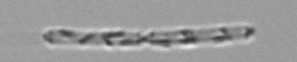
Label: Cerataulina_pelagica